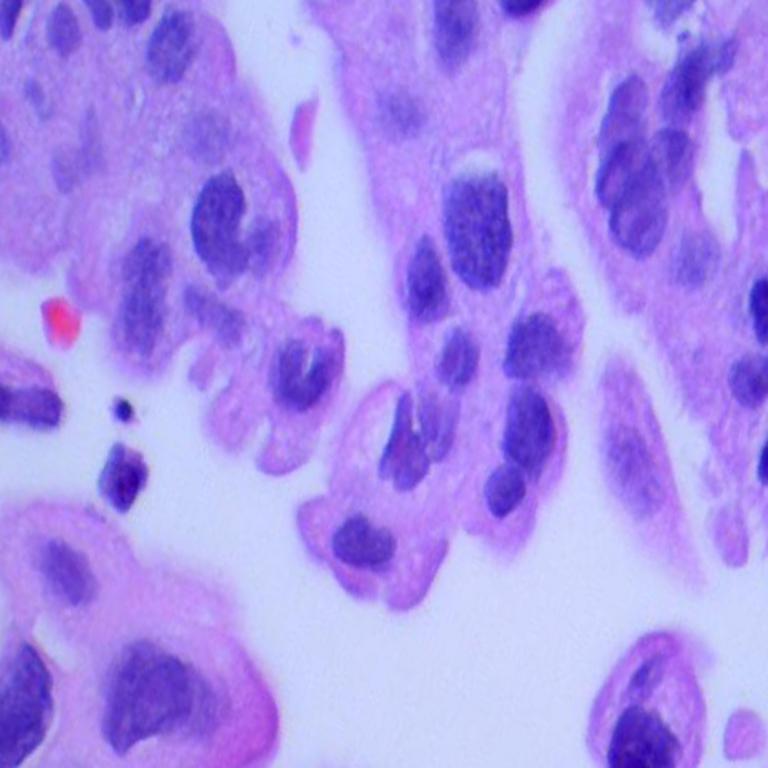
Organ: lung
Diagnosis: adenocarcinomas